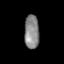
Tissue: prostate
Cell type: T cells
Senescence score: 0.2633
Nuclear area (px): 491
Mean DAPI intensity: 134.165